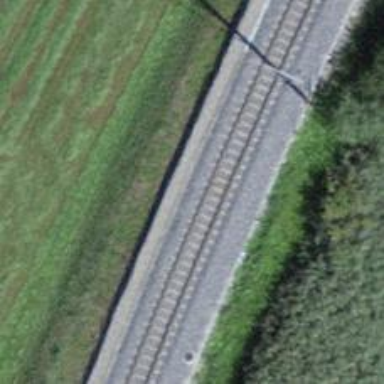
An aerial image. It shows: Narrow-gauge railway track electrified by contact line.